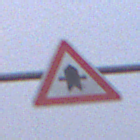
Verkehrszeichen: Vorfahrt
Umgebung: Outdoor, Beach
Tageszeit: SunriseSunset
Wetter: Overcast
Licht: Natural
Jahreszeit: NotSpecified
Kontrast: LowContrast